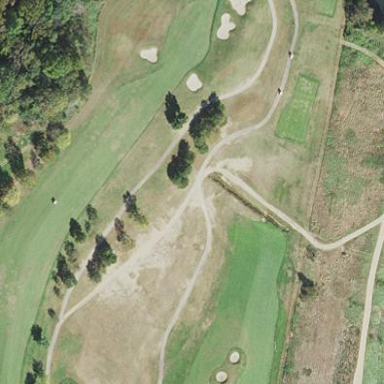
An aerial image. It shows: Golf fairway surrounded by grass.